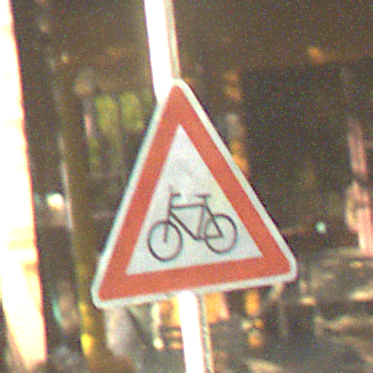
Verkehrszeichen: RadverkehrRechts
Umgebung: Outdoor, Suburban
Tageszeit: SunriseSunset
Wetter: Clear
Licht: Natural
Jahreszeit: NotSpecified
Kontrast: HighContrast